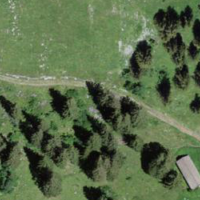
EUNIS habitat code: 23
Species observed at this site:
Fraxinus excelsior
Fagus sylvatica
Corylus avellana
Helix pomatia
Vaccinium myrtillus
Picea abies
Euphorbia cyparissias
Lathyrus vernus
Asplenium trichomanes
Carex sylvatica
Abies alba
Geranium robertianum
Acer pseudoplatanus
Neottia nidus-avis
Geum urbanum
Oxalis acetosella
Fragaria vesca